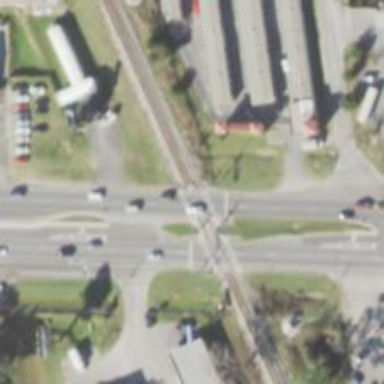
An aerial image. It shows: Railway crossing.